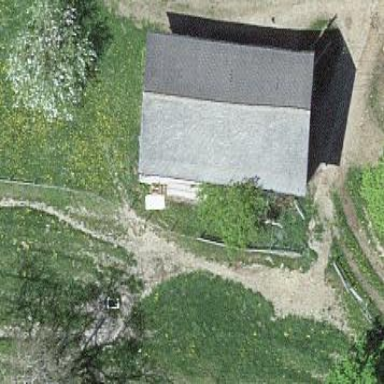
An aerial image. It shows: Barn.